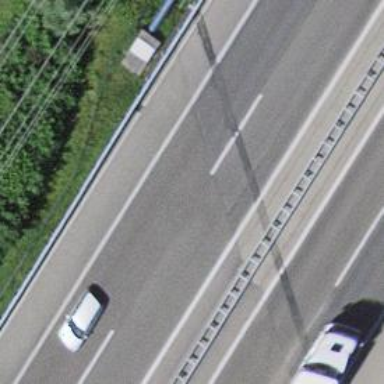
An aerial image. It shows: Motorway bridge with asphalt surface.